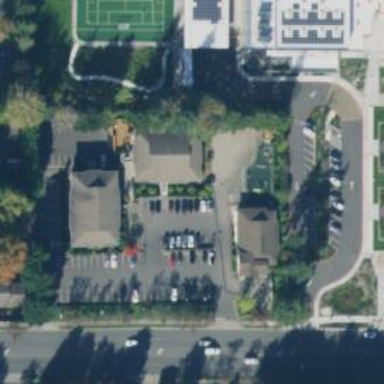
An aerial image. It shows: Healthcare clinic is depicted in the image.